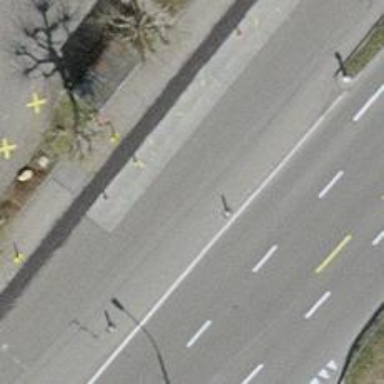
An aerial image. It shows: Trolleybus stop position for public transport.